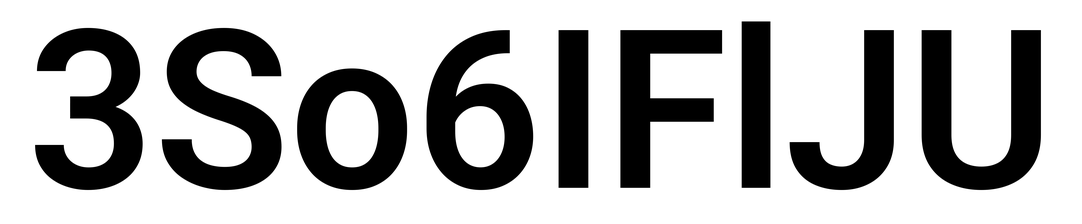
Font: Roboto_SemiBold